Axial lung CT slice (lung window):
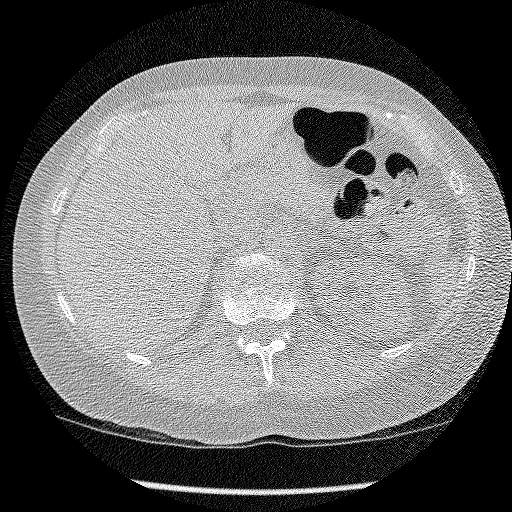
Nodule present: no